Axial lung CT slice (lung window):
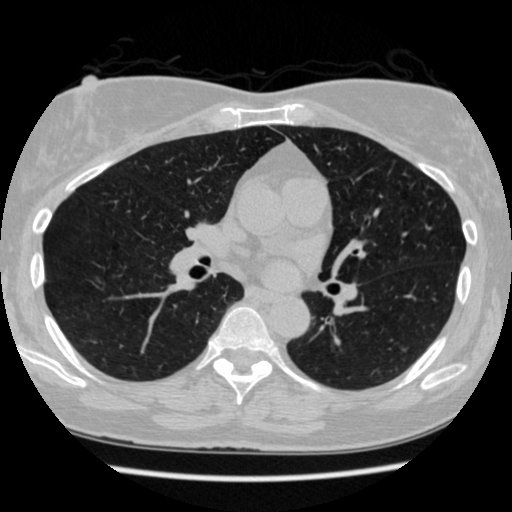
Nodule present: no